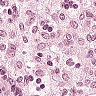
Metastatic tissue present: no